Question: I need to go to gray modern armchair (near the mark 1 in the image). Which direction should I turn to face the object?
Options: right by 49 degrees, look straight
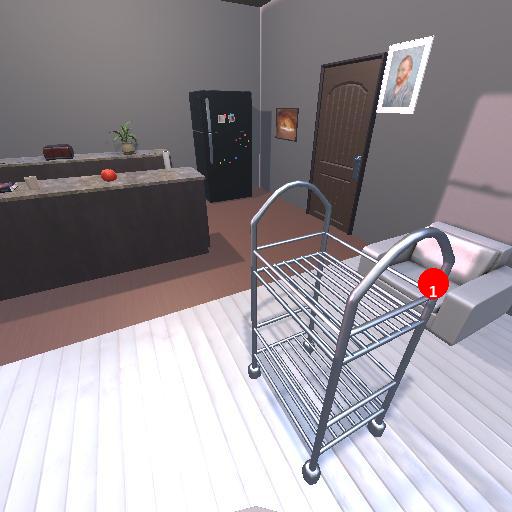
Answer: right by 49 degrees